Fundus camera: zeiss
Shooting center: fovea
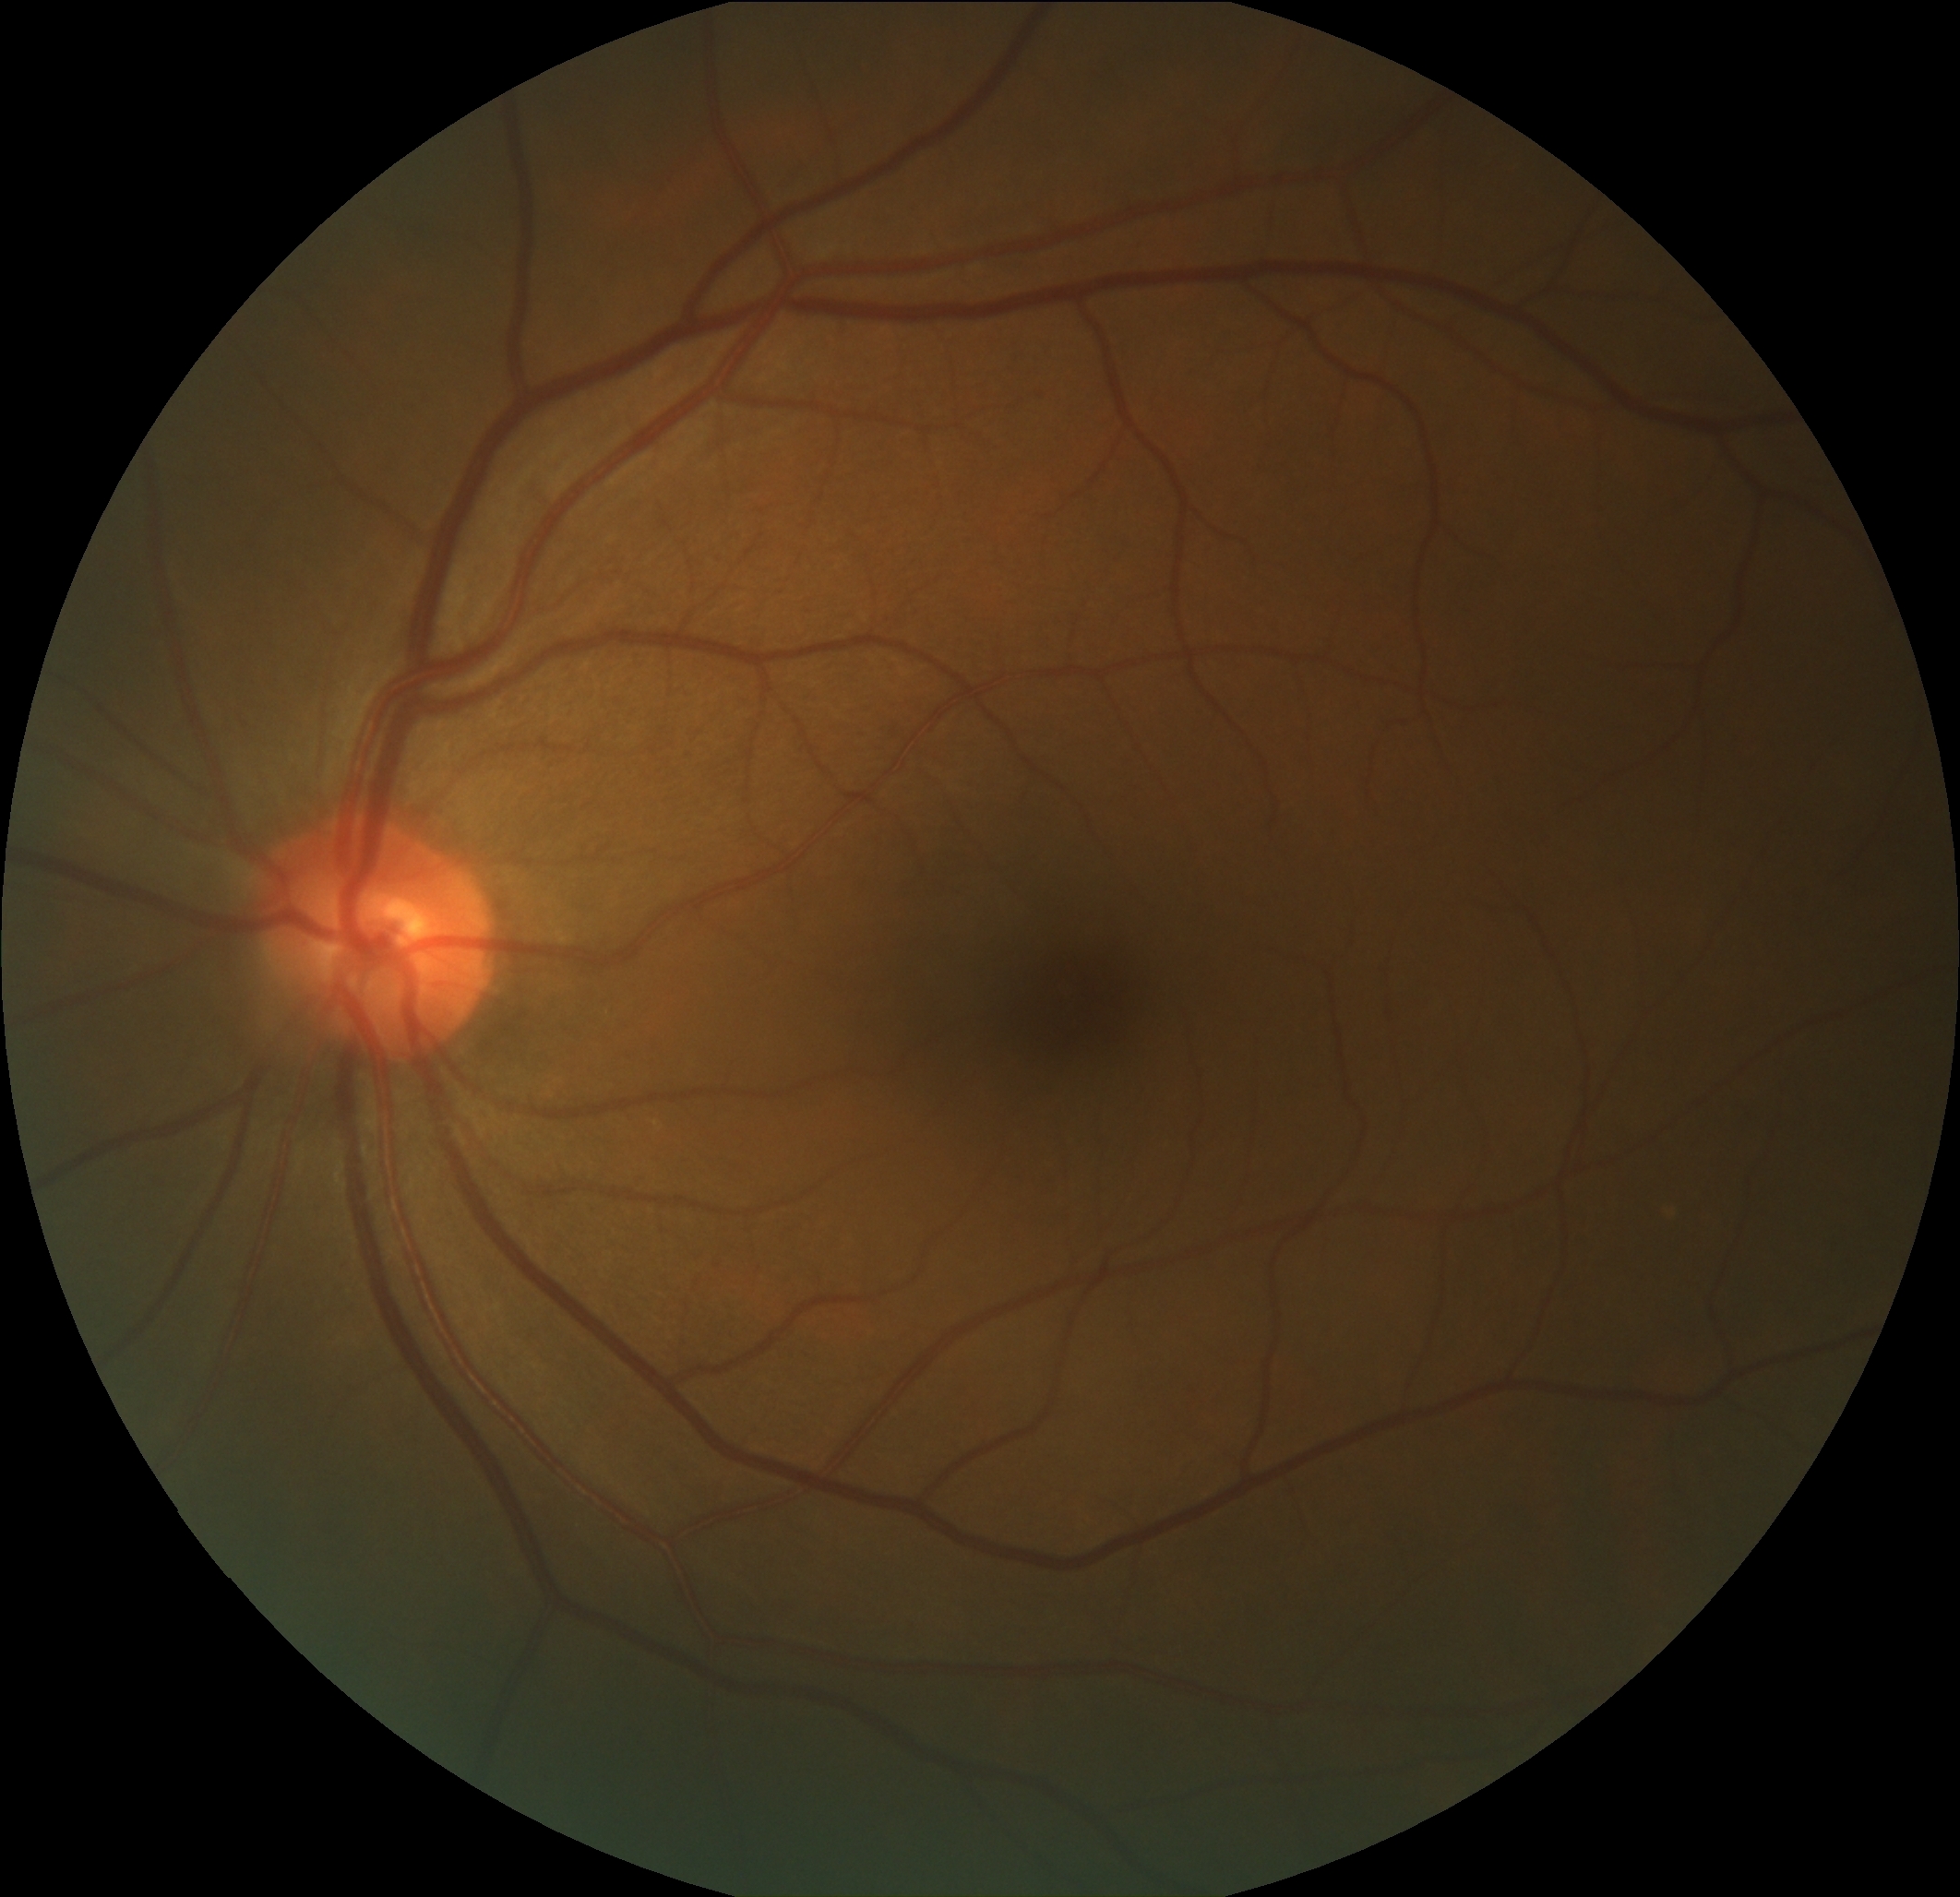
Pathologic myopia: no
Patchy retinal atrophy: absent
Retinal detachment: absent